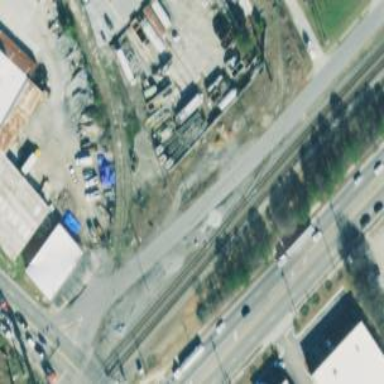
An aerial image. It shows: Railway spur junction.